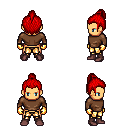
a pixel art fantasy rpg character, male body template, human, tanned skin, brown long-sleeve shirt, gold greaves, red short topknot hairstyle, gold gloves, maroon shoes, four views (front, back, left, right), 2x2 character sprite sheet, small pixel art, hard edges, no anti-aliasing